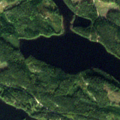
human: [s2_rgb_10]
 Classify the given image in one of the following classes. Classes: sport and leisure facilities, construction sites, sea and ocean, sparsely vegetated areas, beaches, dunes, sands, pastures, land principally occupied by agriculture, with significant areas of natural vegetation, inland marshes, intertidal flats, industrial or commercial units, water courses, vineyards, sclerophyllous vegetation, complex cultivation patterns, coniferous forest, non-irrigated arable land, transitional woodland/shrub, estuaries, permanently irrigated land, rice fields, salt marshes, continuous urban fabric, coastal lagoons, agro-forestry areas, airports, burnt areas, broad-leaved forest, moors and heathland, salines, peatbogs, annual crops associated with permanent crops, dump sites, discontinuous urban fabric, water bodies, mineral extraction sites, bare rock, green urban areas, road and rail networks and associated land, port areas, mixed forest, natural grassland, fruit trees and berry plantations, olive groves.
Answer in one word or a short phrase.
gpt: coniferous forest, mixed forest, water bodies